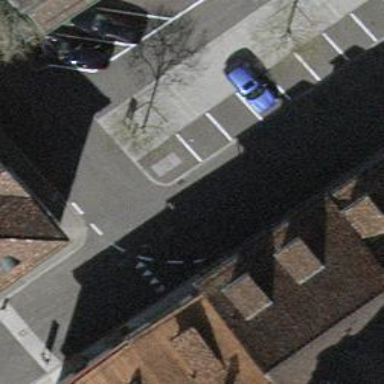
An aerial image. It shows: Bicycle parking area with wall loops for securing bikes.